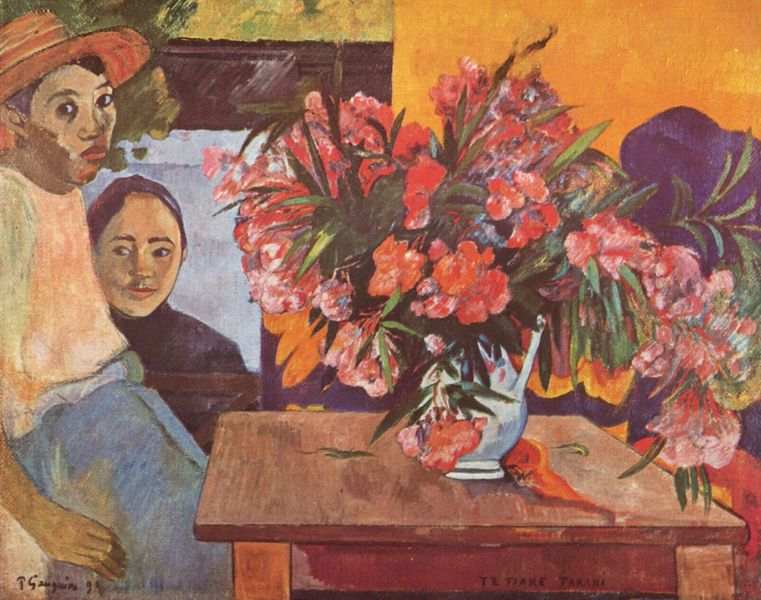
Titel: Großer Blumenstrauß mit tahitischen Kindern (Te Tiare Farani)
Künstler: Paul Gauguin
Standort: Moskva
Institution: The Pushkin State Museum of Fine Arts
Schlagwörter: blau, blätter, dunkel, gemälde, hand, mann, schatten, weiß, frauen, gelb, grün, impressionismus, menschen, mädchen, sitzen, blume, blumen, braun, bunt, fenster, frau, frisur, haar, holz, hut, kleid, licht, männer, orange, paris, raum, schwarz, stuhl, tisch, tür, zimmer, blick, blüten, rose, rot, expressionismus, flächig, rock, gesichter, hemd, hose, wand, arm, augen, blicke, gesicht, tot, bild, bildnis, innenraum, portrait, porträt, signatur, öl, hütte, haare, sitzend, stehender, innen, paar, blatt, lippen, rosa, scheitel, henkel, kanne, krug, stilleben, vase, lächeln, schürze, schrift, blumenvase, zwei, moderne, warm, farben, fläche, lila, violett, naiv, signiert, sigantur, ölgemälde, tafel, münder, nasen, sitzende, strohhut, brauen, strauss, junge, krempe, sonnenhut, exotisch, blumenstrauss, bouquet, gauguin, blühend, kante, tischkante, holztisch, doppelportrait, südsee, knabe, bub, porträts, paul, bluemn, titel, gladiolen, tischplatte, portraits, verwelkt, gaugin, blumenstilleben, blaue hose, lilien, matisse, bube, paul gauguin, tahiti, fauve, oleander, gropius, eingeborene, naive, mexikaner, hinmmelblau, paul gaguin, au, te tiake parari, oranger, orangene wand, gauguiin